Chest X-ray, AP view. Patient: 37 years old, sex M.
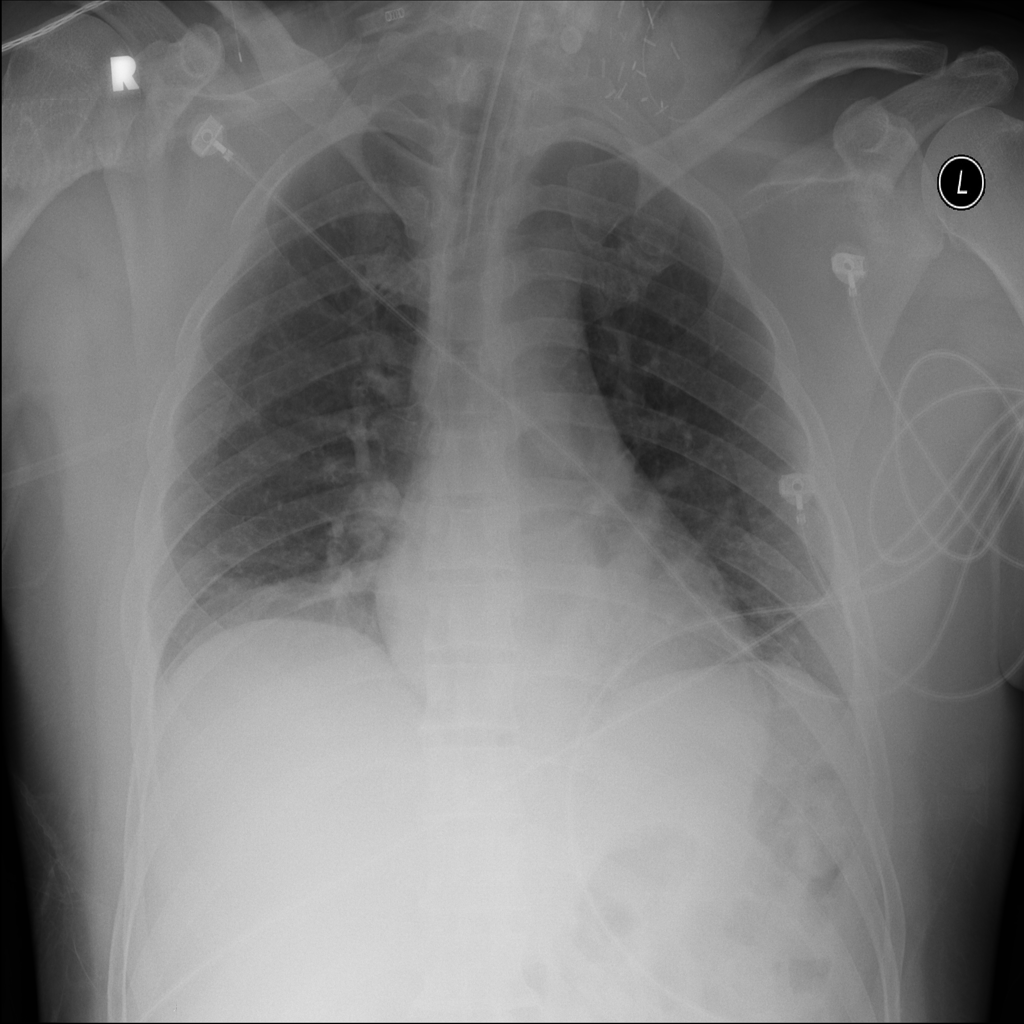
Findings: Atelectasis